Question: i have developed a windows form c# desktop applicaion,
ii want to see this in browser, thats why i include it in wpf bowser app, using windows form host, now i can see it in browser,
then i showed that xbap in asp.net iframe.
iframe is '<iframe name="I1" id="I1" runat =server ></iframe>'
stack panel in wpf '<StackPanel Height="201" HorizontalAlignment="Left" Name="stackPanel1" VerticalAlignment="Top" Width="223" Background="#FFCECECE">'
setting windows form host is like...
'''
stackPanel1.Width = mfrm.Width;
stackPanel1.Height = mfrm.Height;
windowsformhost.Width = mfrm.Width;
windowsformhost.Height = mfrm.Height;
mfrm.TopLevel = false;
windowsformhost.Child = mfrm;
stackPanel1.Children.Add(windowsformhost);
'''
now there is a header coming having and button, how to remove it
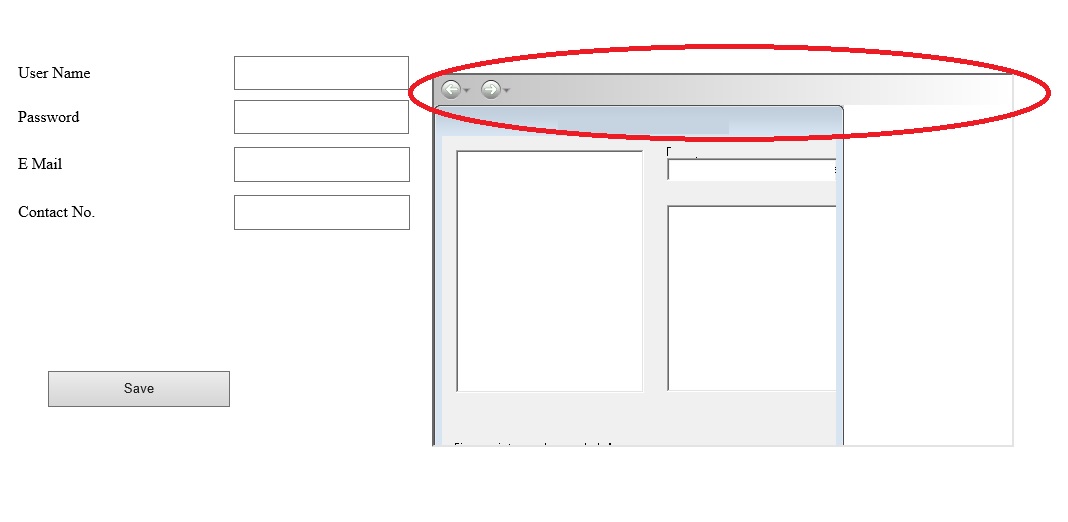
Answer: Hide Navigation UI (back, forward button) of Xbap application
Xbap application can be used directly in browser or can be used in a iframe in a web page. when you use directly in browser, browsers nagivation ui is used as xbap navigation UI . But if you use xbap in a iframe xbap host automatically add two back forward button and add a navigation header to your xbap application. if you are using the xbap in a existing web page and in a iframe this cause a little bit problem.
but we can hide the navigation ui very easyly... all we have to do is to set the wpf page object's ShowsNavigationUI property to false... thats all... you are done. But if you are using an "user control" as startup object there is no way to set the property. This works only in case of WPF Page project item template.
But you can still hide the navigation UI... on application's contractor subscribe the navigated event ..
'''
public App()
{
this.Navigated += new NavigatedEventHandler(App_Navigated);
}
void App_Navigated(object sender, NavigationEventArgs e)
{
NavigationWindow ws = (e.Navigator as NavigationWindow);
ws.ShowsNavigationUI = false;
}
'''